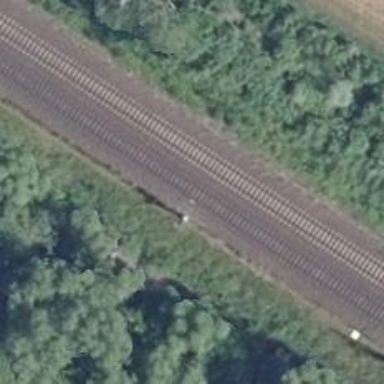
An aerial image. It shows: Railway signal.